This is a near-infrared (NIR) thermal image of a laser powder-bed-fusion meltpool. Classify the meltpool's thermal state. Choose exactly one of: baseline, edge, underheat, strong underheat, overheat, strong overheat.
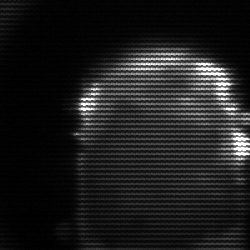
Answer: baseline